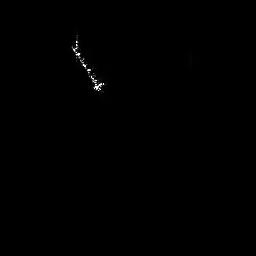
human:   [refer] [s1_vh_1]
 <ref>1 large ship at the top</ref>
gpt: <box>[[26, 11, 40, 36, 0]]</box>